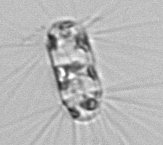
Label: Corethron_hystrix